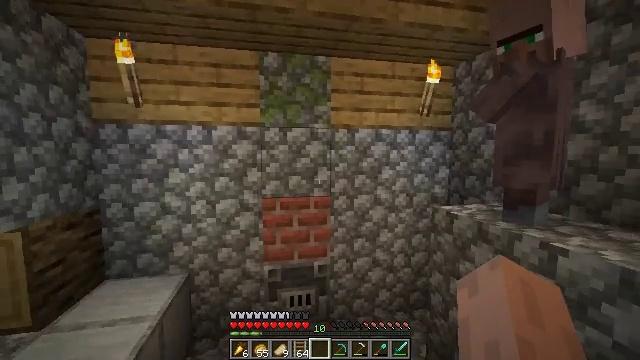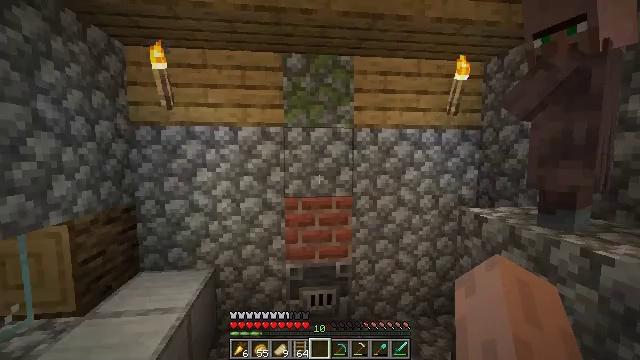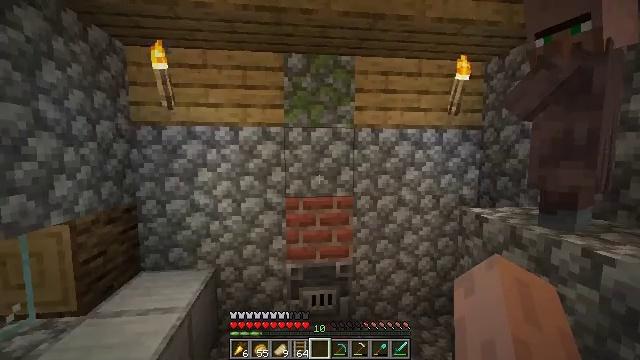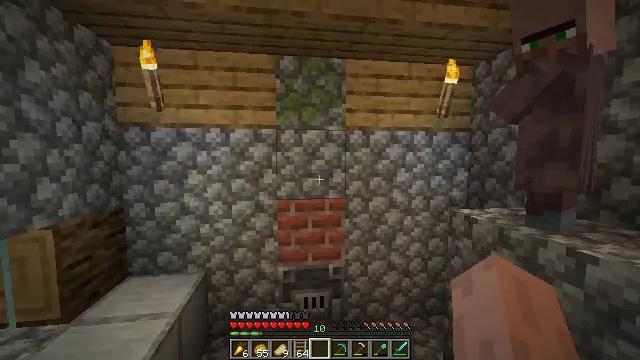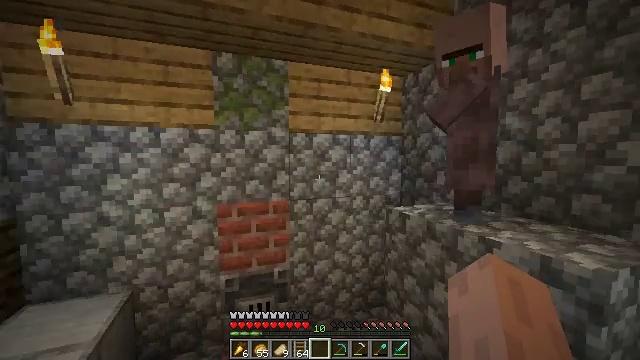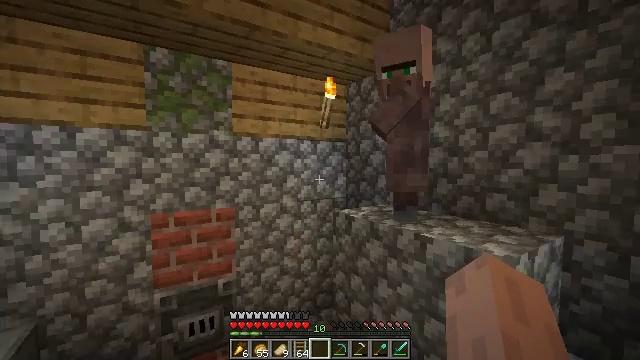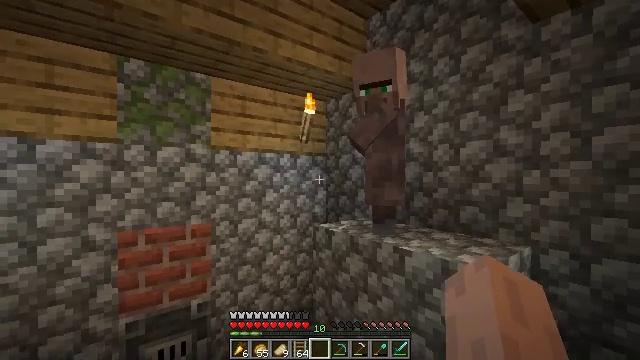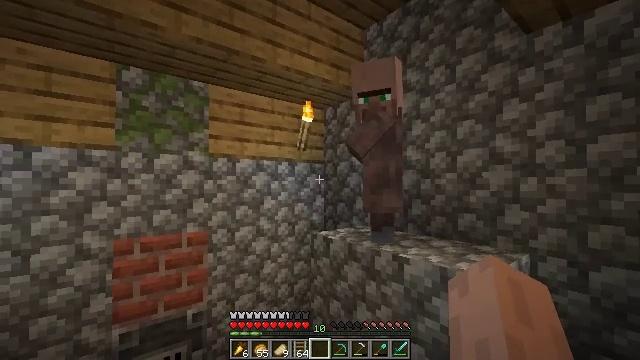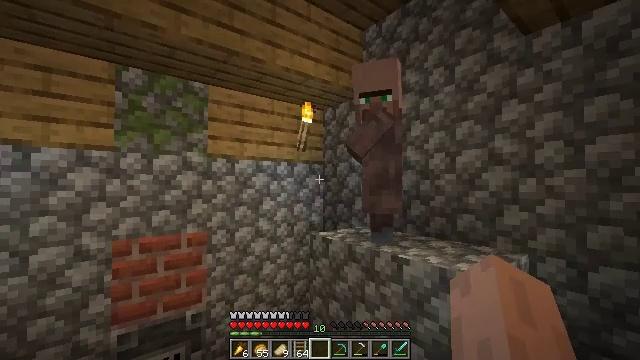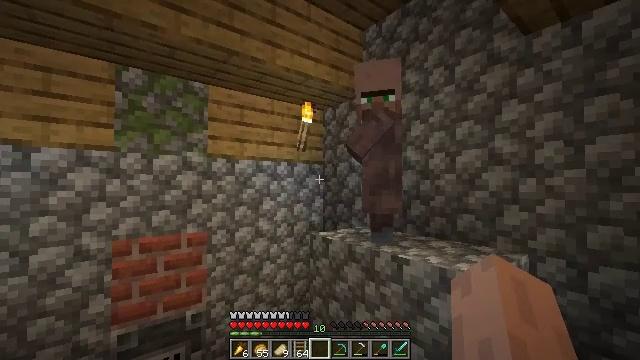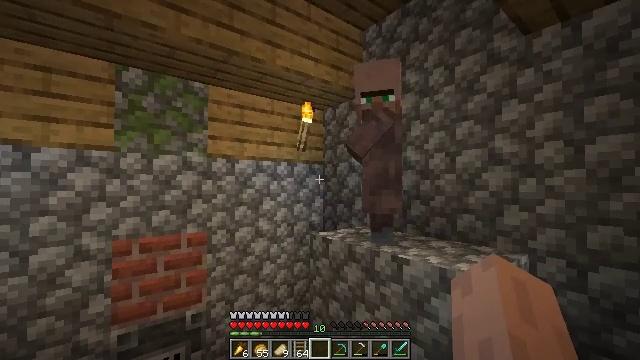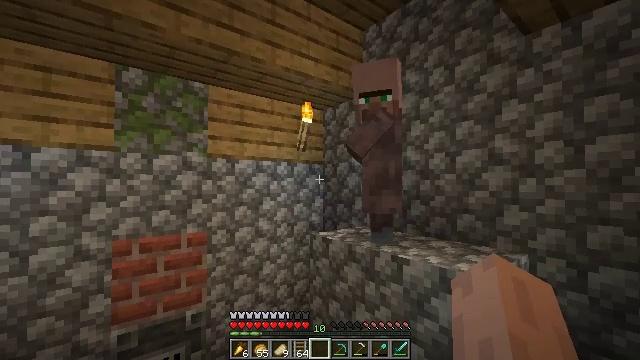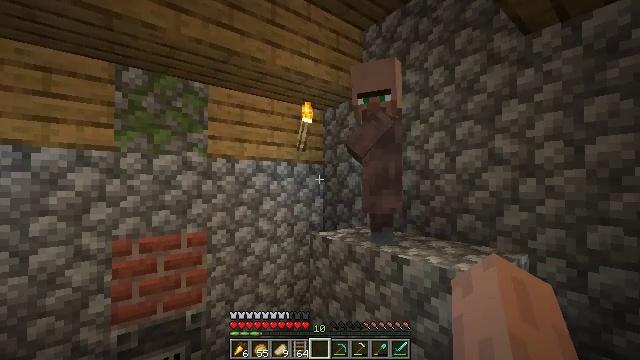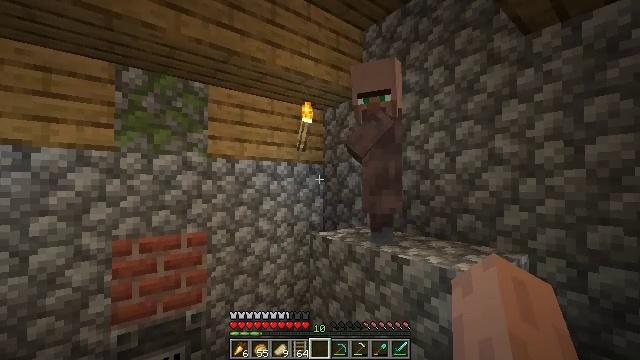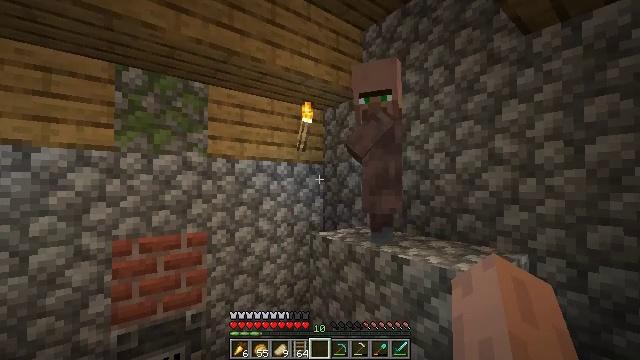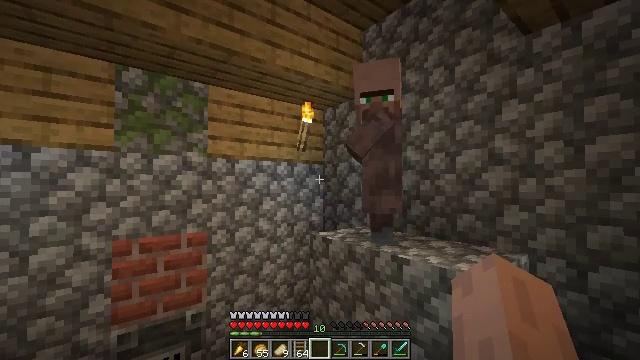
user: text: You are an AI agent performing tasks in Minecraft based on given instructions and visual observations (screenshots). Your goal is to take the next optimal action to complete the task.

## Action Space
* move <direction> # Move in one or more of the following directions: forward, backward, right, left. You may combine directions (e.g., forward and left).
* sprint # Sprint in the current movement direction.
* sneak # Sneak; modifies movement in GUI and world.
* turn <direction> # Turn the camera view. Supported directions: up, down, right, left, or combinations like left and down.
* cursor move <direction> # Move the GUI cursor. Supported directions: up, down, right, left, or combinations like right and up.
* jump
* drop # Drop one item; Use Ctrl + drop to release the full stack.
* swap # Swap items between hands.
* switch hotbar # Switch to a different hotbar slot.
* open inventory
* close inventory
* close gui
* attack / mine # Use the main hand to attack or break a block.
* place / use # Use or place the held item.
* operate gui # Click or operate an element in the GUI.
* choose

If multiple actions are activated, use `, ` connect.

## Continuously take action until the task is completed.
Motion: motion action
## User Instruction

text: Mine the blast furnace.
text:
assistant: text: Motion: turn left
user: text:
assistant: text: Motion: no_op
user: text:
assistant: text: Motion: turn right
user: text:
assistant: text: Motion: turn right
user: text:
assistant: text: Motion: turn right and up
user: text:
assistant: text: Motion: turn right and up
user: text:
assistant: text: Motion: turn up
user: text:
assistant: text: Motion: no_op
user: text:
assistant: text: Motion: no_op
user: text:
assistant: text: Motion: no_op
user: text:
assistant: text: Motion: no_op
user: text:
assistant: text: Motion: no_op
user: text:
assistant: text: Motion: no_op
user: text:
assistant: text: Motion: no_op
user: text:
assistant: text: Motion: no_op
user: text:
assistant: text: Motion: no_op
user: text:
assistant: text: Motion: no_op
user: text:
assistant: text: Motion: no_op
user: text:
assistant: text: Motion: no_op
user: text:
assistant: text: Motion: no_op
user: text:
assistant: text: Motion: no_op
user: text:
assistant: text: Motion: no_op
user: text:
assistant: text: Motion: no_op
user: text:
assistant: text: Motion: no_op
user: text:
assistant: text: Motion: no_op
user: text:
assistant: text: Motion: no_op
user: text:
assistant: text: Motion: no_op
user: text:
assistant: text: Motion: no_op
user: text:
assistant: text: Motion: no_op
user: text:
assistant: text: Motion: no_op